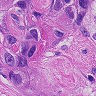
Metastatic tissue present: yes